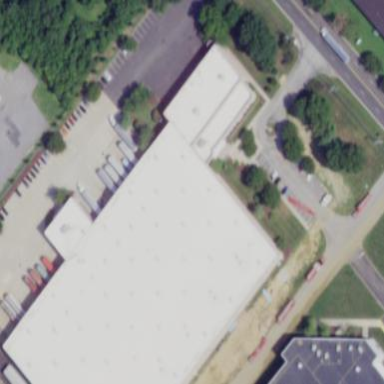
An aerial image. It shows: Warehouse building.